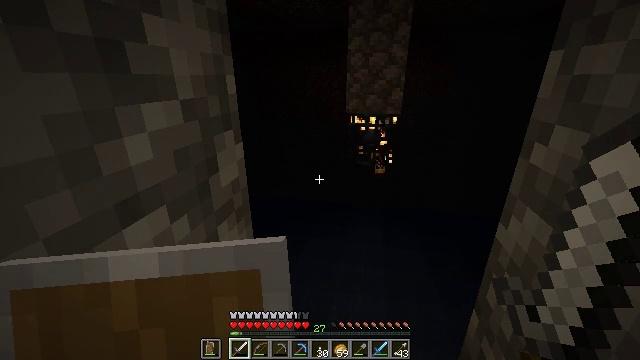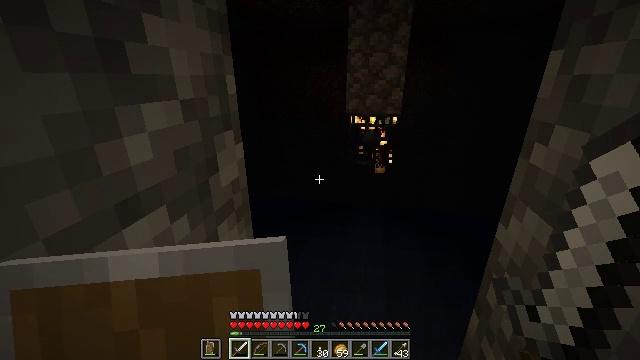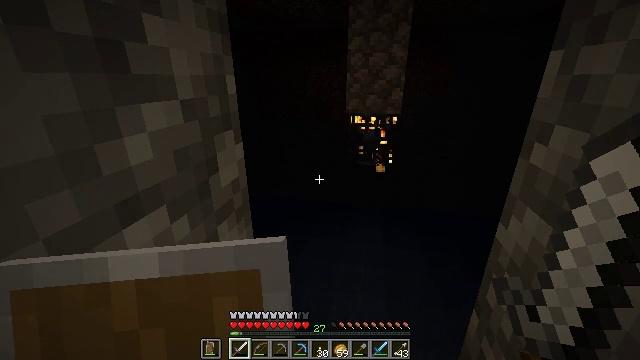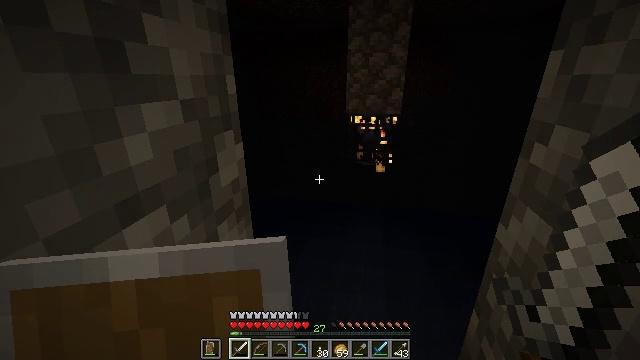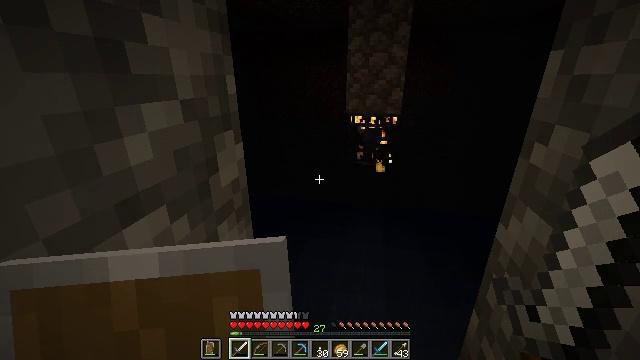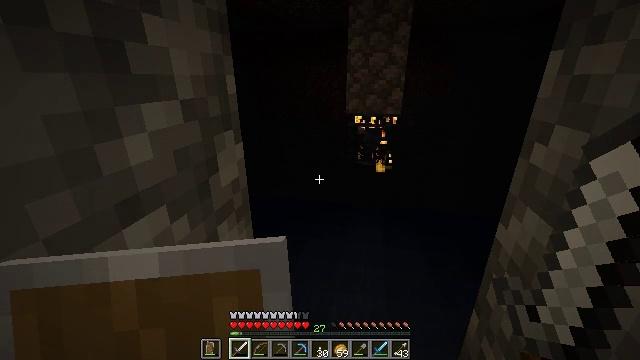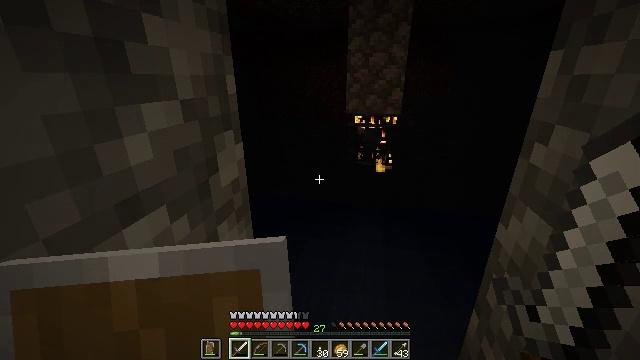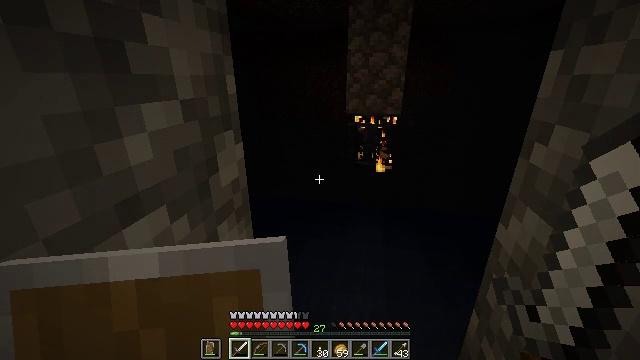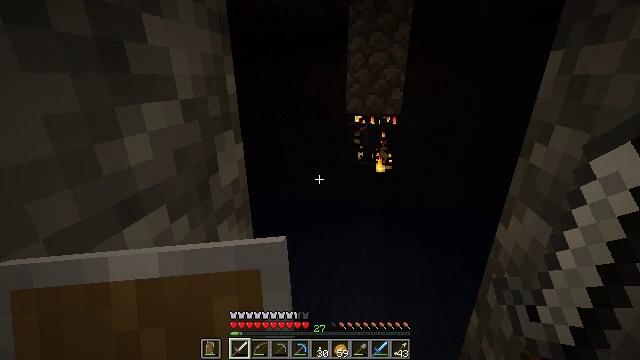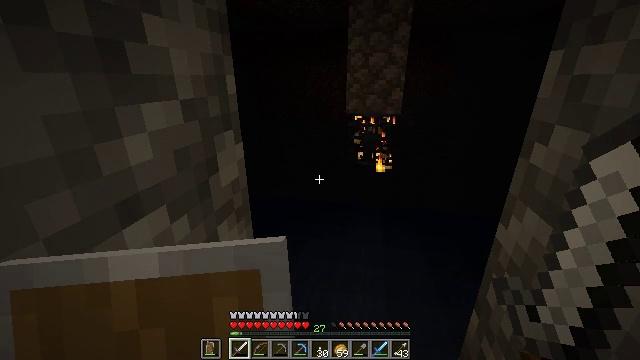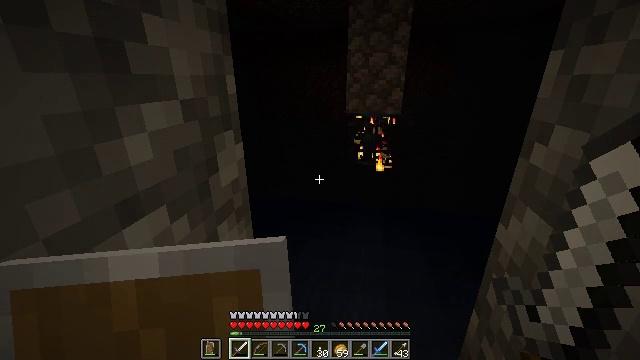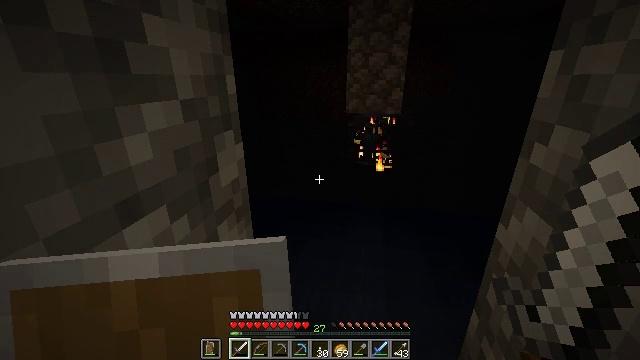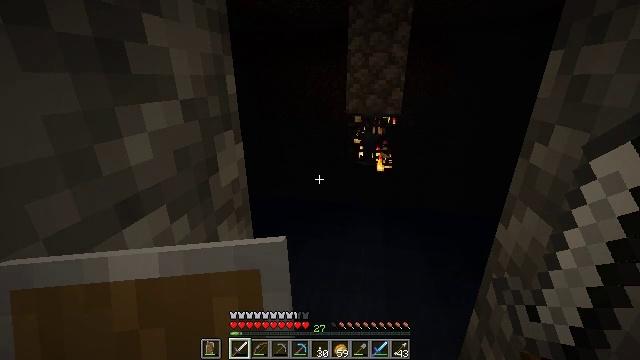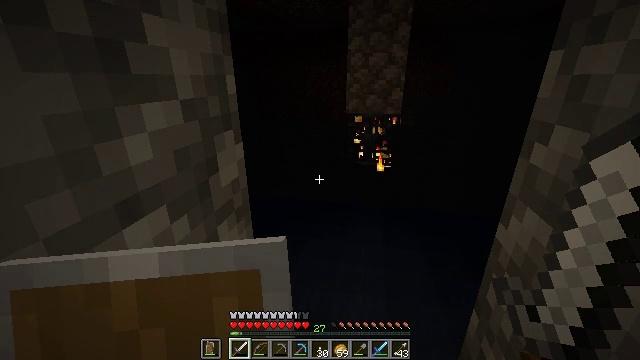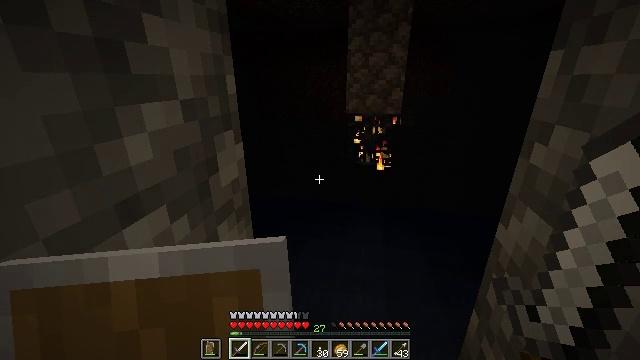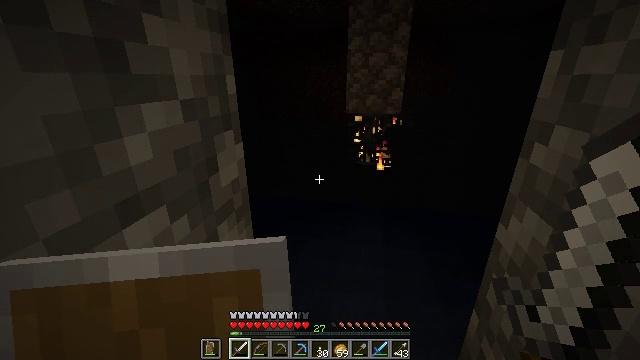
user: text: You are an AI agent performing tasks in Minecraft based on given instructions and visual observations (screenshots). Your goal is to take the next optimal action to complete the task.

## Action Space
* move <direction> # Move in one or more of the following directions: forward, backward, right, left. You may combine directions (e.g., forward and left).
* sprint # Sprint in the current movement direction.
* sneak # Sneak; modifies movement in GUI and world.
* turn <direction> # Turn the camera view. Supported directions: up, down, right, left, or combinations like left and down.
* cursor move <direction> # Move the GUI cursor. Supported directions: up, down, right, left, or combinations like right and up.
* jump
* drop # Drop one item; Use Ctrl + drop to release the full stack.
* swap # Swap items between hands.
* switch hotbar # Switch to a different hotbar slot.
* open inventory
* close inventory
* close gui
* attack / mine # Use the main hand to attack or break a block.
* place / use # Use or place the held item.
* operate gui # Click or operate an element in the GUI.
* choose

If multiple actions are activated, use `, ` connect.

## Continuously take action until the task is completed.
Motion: motion action
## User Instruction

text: Remove an iron sword from the inventory.
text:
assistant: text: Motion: no_op
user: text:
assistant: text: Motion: no_op
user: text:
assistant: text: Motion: no_op
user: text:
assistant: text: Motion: no_op
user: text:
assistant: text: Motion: no_op
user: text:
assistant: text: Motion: no_op
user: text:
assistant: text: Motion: no_op
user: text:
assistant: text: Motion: no_op
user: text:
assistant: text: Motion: no_op
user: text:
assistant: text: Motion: no_op
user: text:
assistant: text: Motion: no_op
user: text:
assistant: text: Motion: no_op
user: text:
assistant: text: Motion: no_op
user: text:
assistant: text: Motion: no_op
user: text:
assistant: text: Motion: no_op
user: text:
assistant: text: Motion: no_op
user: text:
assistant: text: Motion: no_op
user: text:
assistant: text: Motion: no_op
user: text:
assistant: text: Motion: no_op
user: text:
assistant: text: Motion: no_op
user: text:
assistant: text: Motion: no_op
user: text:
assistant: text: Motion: no_op
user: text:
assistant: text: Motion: no_op
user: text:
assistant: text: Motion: no_op
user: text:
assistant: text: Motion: no_op
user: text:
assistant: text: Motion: no_op
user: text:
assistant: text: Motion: no_op
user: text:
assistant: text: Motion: no_op
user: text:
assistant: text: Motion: no_op
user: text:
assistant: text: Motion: no_op